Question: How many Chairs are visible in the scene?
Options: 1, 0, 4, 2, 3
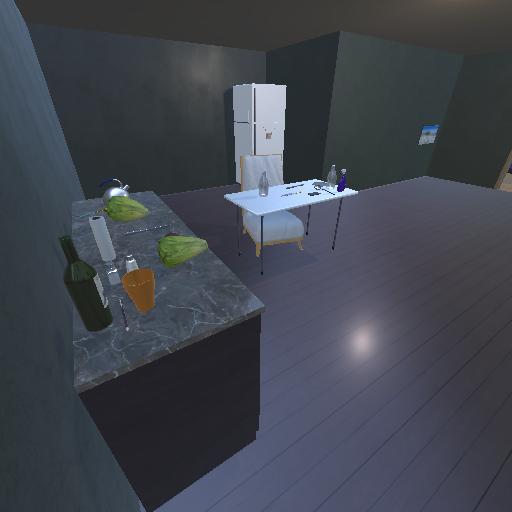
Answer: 1